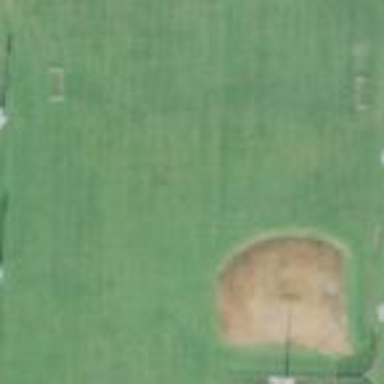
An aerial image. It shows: Softball pitch for leisure sports.